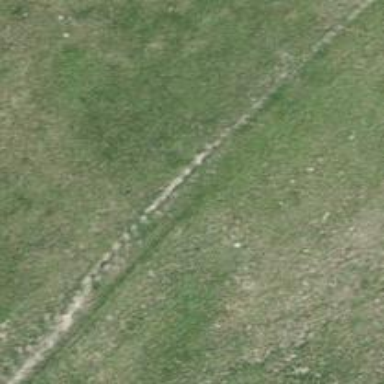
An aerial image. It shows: Footway covered with grass.